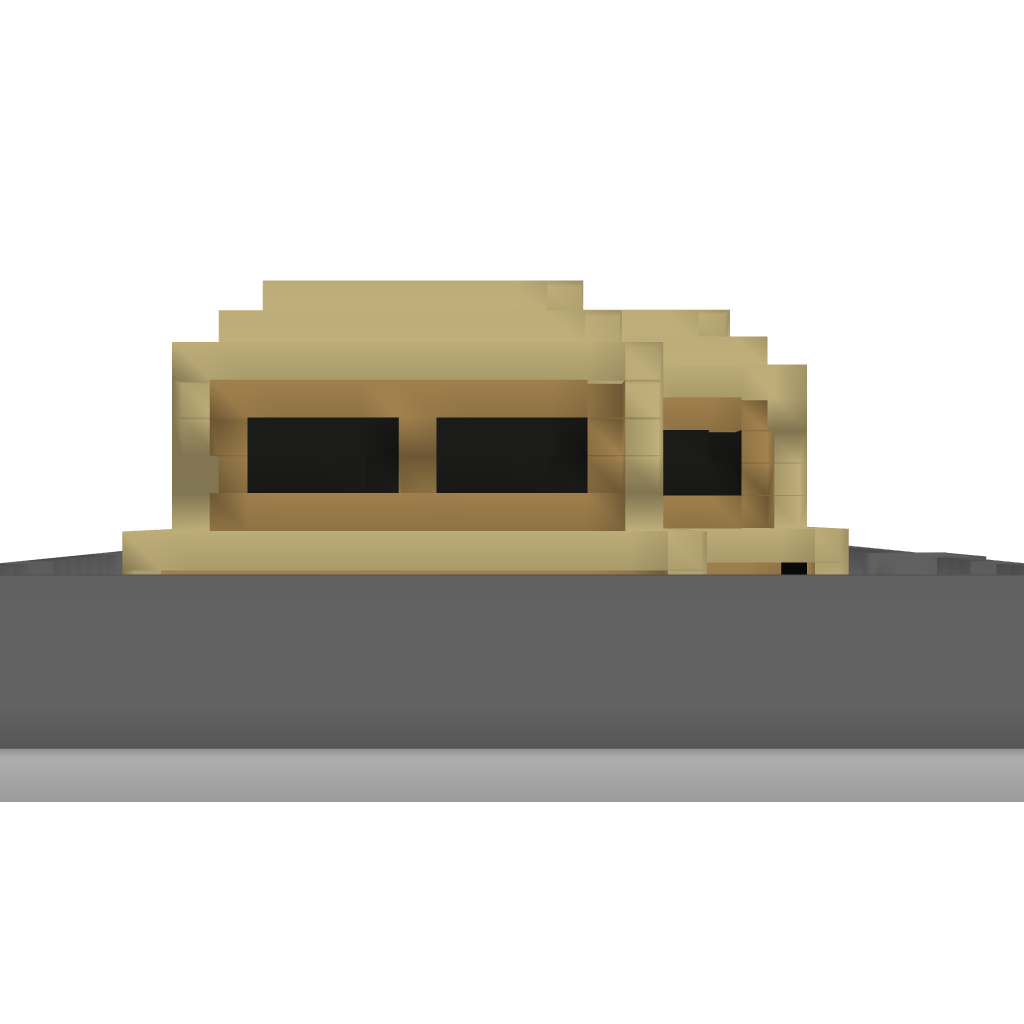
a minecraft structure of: Little House